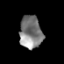
Tissue: prostate
Cell type: T cells
Senescence score: 0.3558
Nuclear area (px): 713
Mean DAPI intensity: 129.844